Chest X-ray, AP view. Patient: 46 years old, sex M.
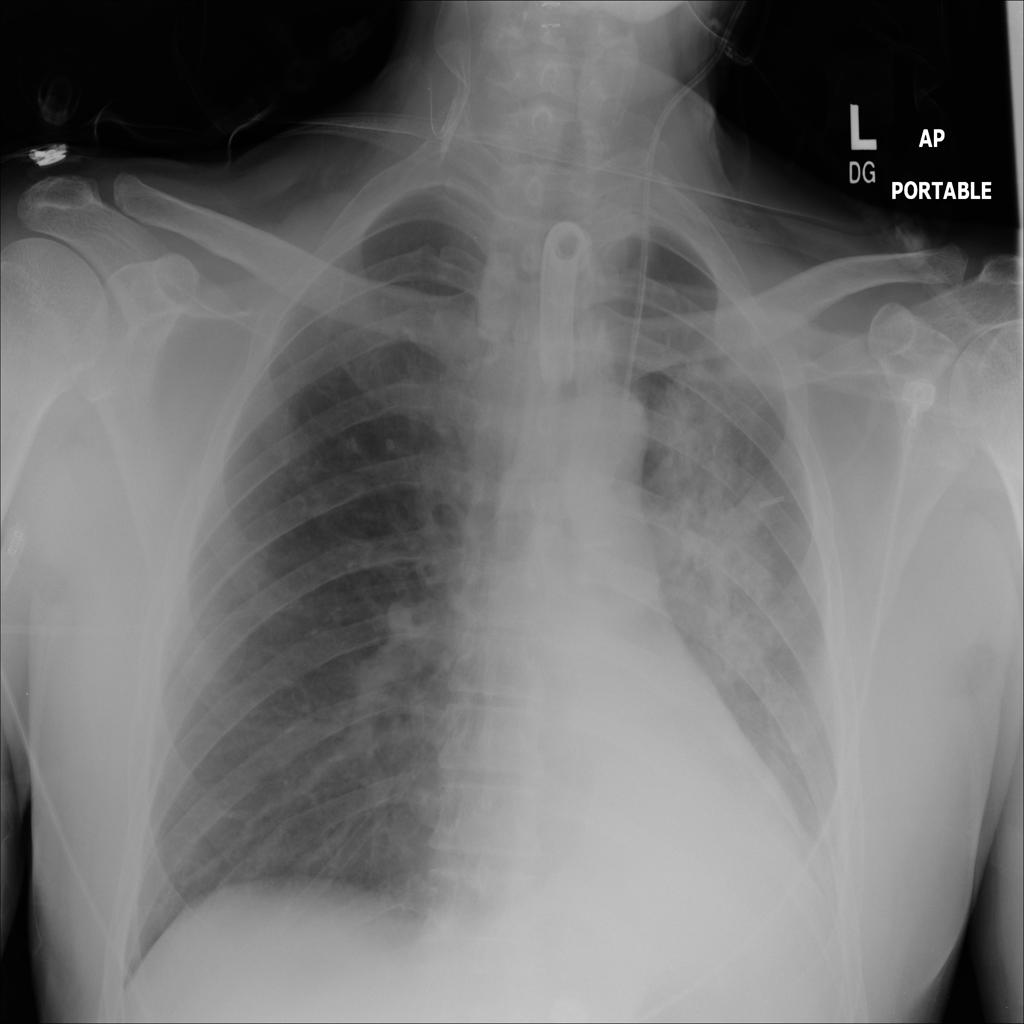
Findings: Consolidation, Infiltration